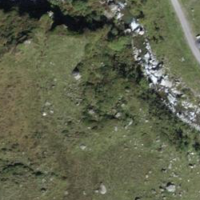
EUNIS habitat code: 26
Species observed at this site:
Ajuga pyramidalis